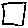
Label: square